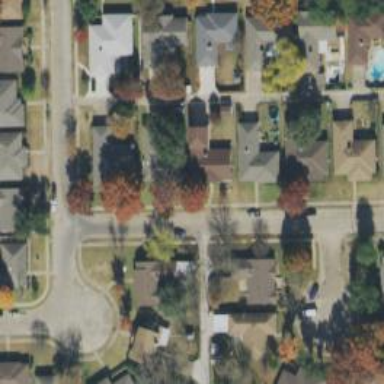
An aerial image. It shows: Alley classified as service road.